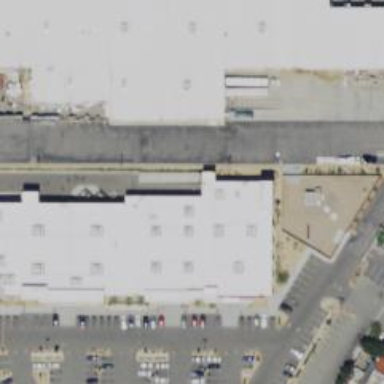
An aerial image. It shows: Retail building.